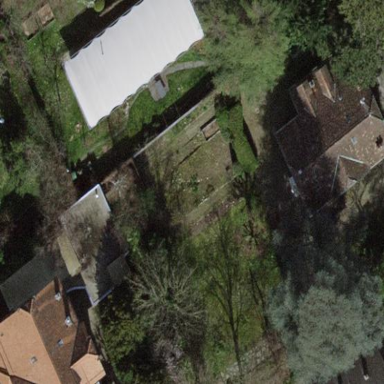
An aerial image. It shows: Garden enclosed by fence.